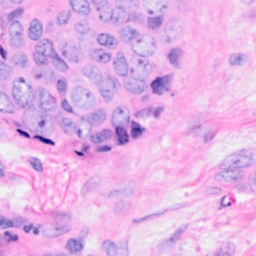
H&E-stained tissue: Breast